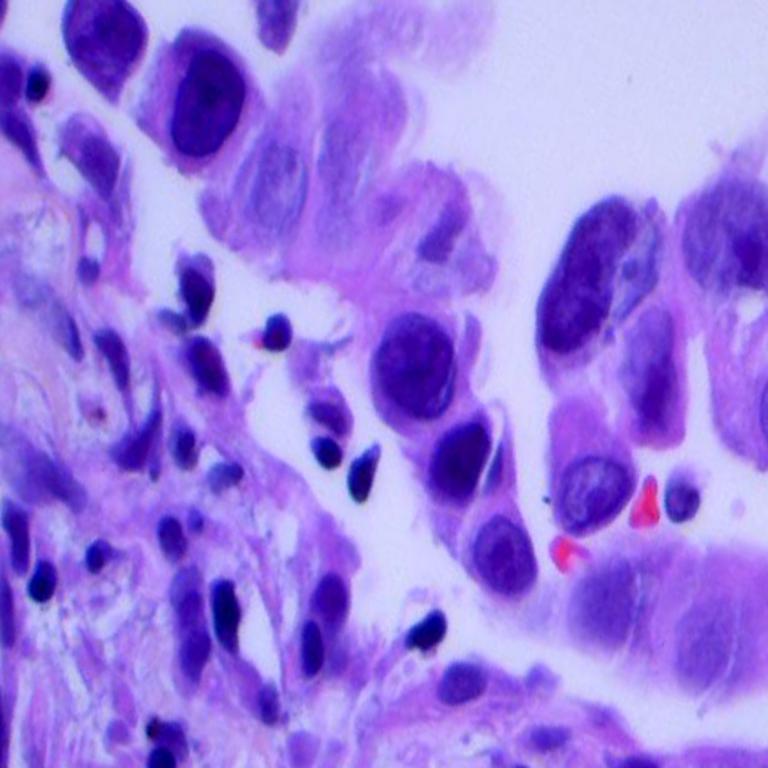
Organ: lung
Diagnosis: adenocarcinomas